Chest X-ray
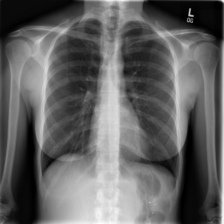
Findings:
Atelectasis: negative
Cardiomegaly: negative
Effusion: negative
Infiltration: positive
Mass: negative
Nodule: negative
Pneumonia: negative
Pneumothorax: negative
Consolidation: negative
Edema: negative
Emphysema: negative
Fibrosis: negative
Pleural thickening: negative
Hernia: negative